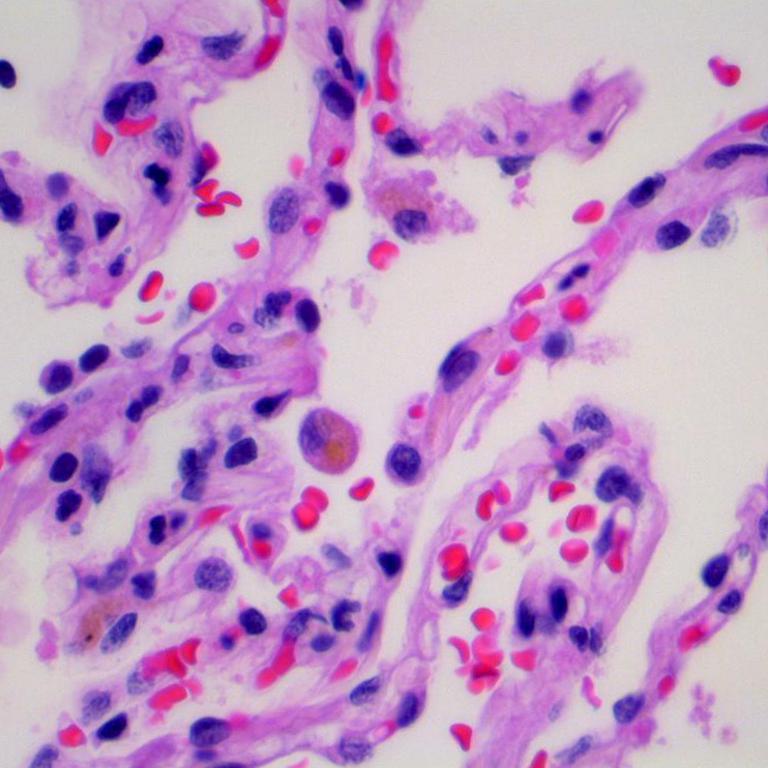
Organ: lung
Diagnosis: benign